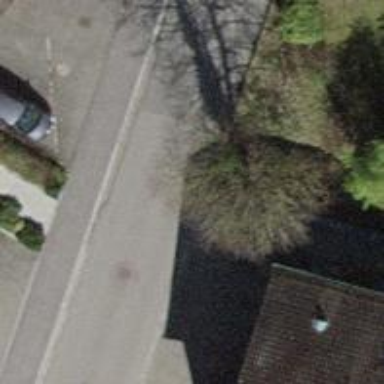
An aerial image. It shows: Avenue lined with trees.